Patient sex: M
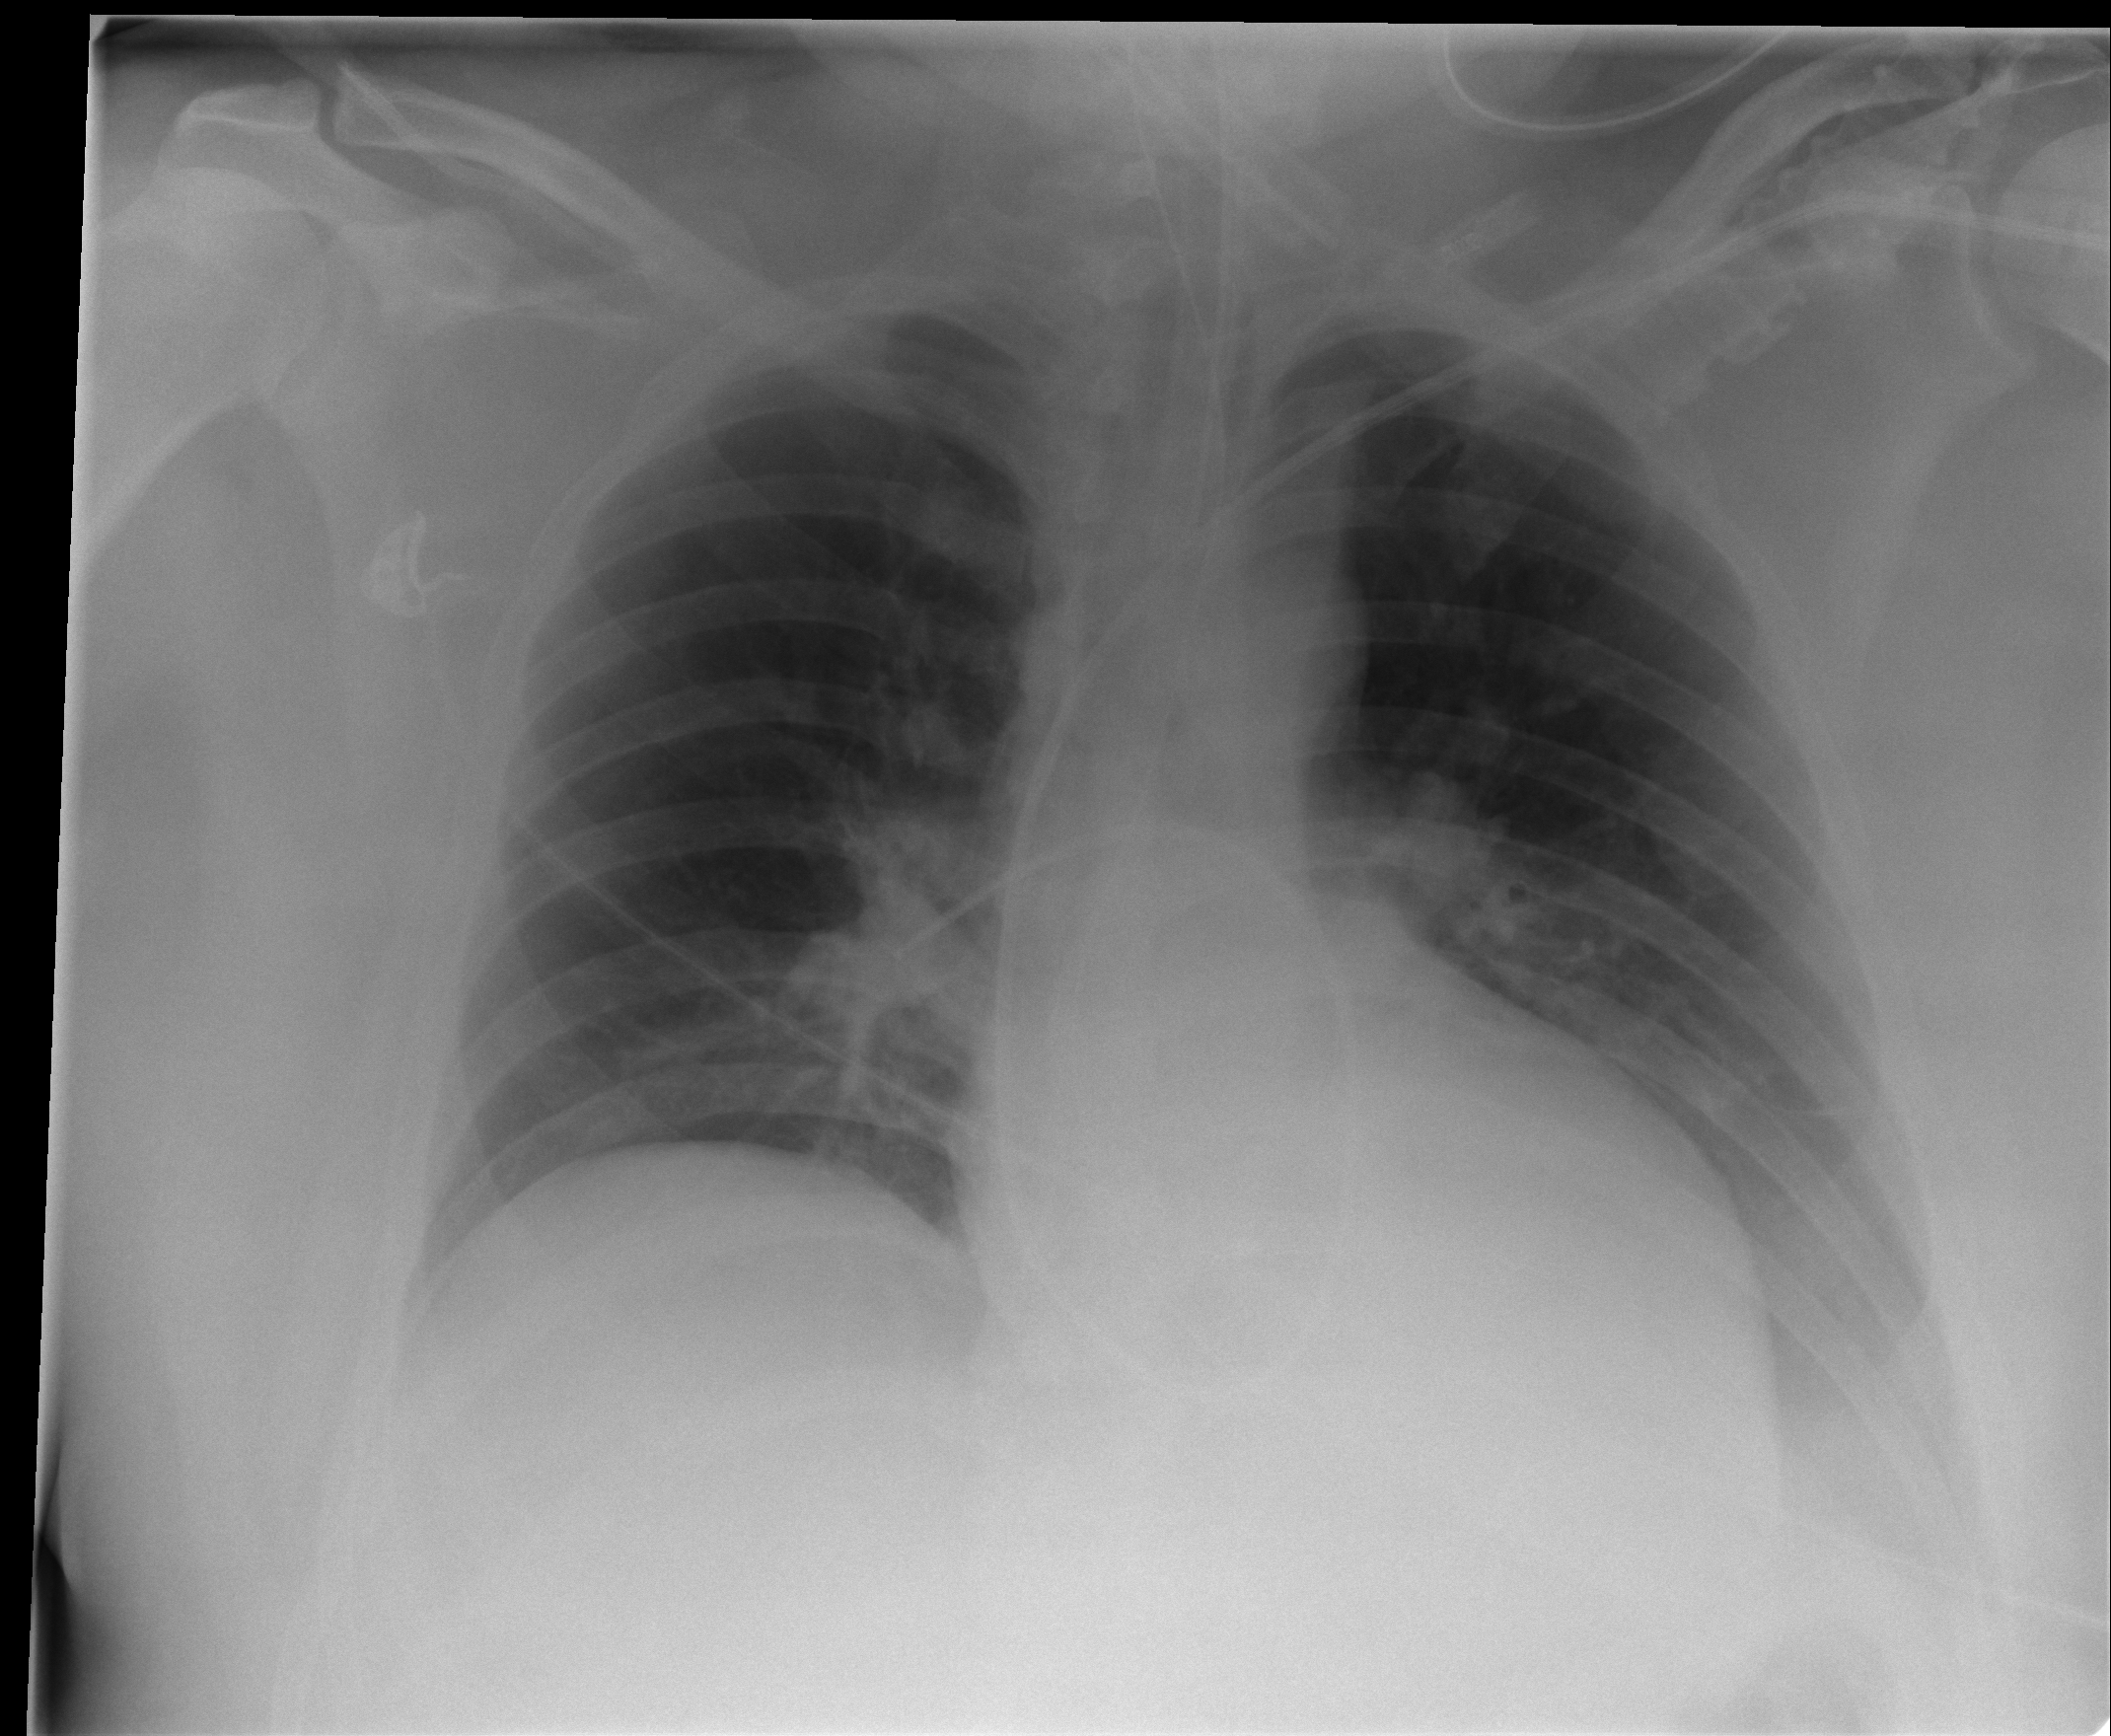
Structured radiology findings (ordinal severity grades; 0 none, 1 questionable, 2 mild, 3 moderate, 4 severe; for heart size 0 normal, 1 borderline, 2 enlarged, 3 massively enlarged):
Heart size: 2
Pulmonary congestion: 2
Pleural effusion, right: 0
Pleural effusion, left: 2
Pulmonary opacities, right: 0
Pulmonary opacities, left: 0
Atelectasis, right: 1
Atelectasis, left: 2